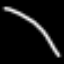
Label: line